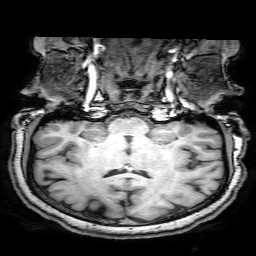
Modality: T1w
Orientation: sagittal
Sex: female
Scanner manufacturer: philips
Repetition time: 0.008261 s
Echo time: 0.00379 s